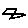
Label: zigzag